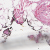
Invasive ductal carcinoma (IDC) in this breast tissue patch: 0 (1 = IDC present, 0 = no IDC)